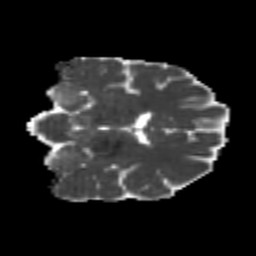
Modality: MD
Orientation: coronal
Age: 24
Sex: female
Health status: healthy
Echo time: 0.074 s